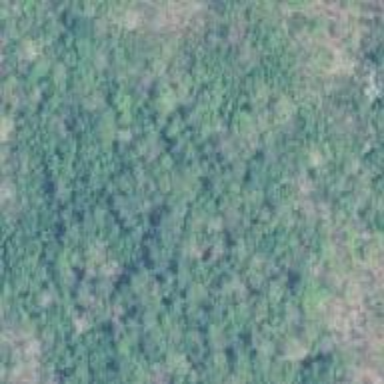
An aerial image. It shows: Mixed woodland area with various types of leaves.